Field crop: tomato
Growth stage: 1
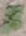
Species: solanum